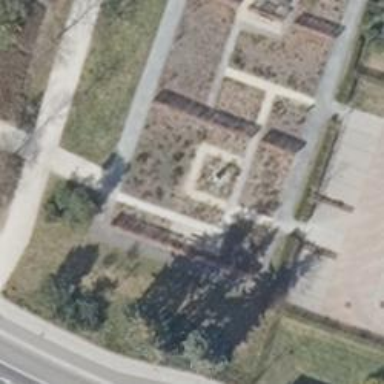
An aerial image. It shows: Historic memorial.